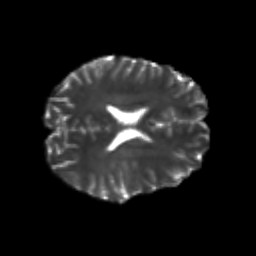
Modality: T2w
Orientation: axial
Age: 23
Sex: male
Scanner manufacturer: siemens
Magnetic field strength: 3 T
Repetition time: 3.5 s
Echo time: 0.113 s